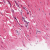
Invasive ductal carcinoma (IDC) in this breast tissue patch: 0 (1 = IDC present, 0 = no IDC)